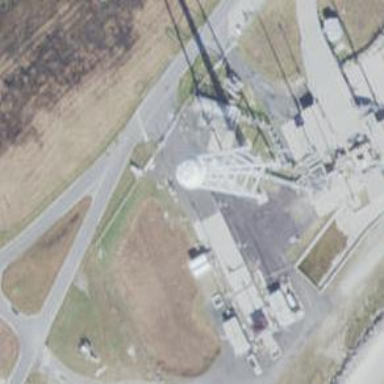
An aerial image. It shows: Mast structure.